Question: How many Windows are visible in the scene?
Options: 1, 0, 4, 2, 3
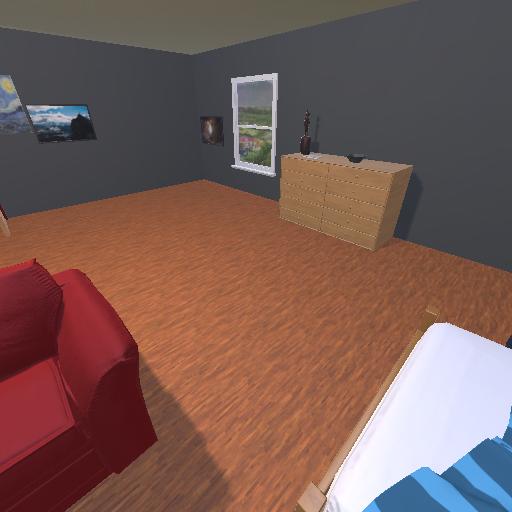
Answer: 1